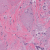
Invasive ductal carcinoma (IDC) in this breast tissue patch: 1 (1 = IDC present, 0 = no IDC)